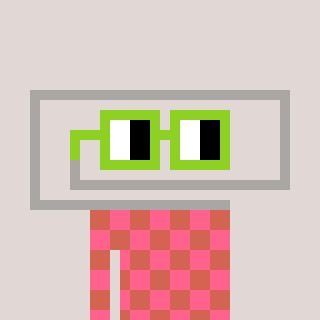
a pixel art character with square light green glasses, a paperclip-shaped head and a peachy-colored body on a warm background